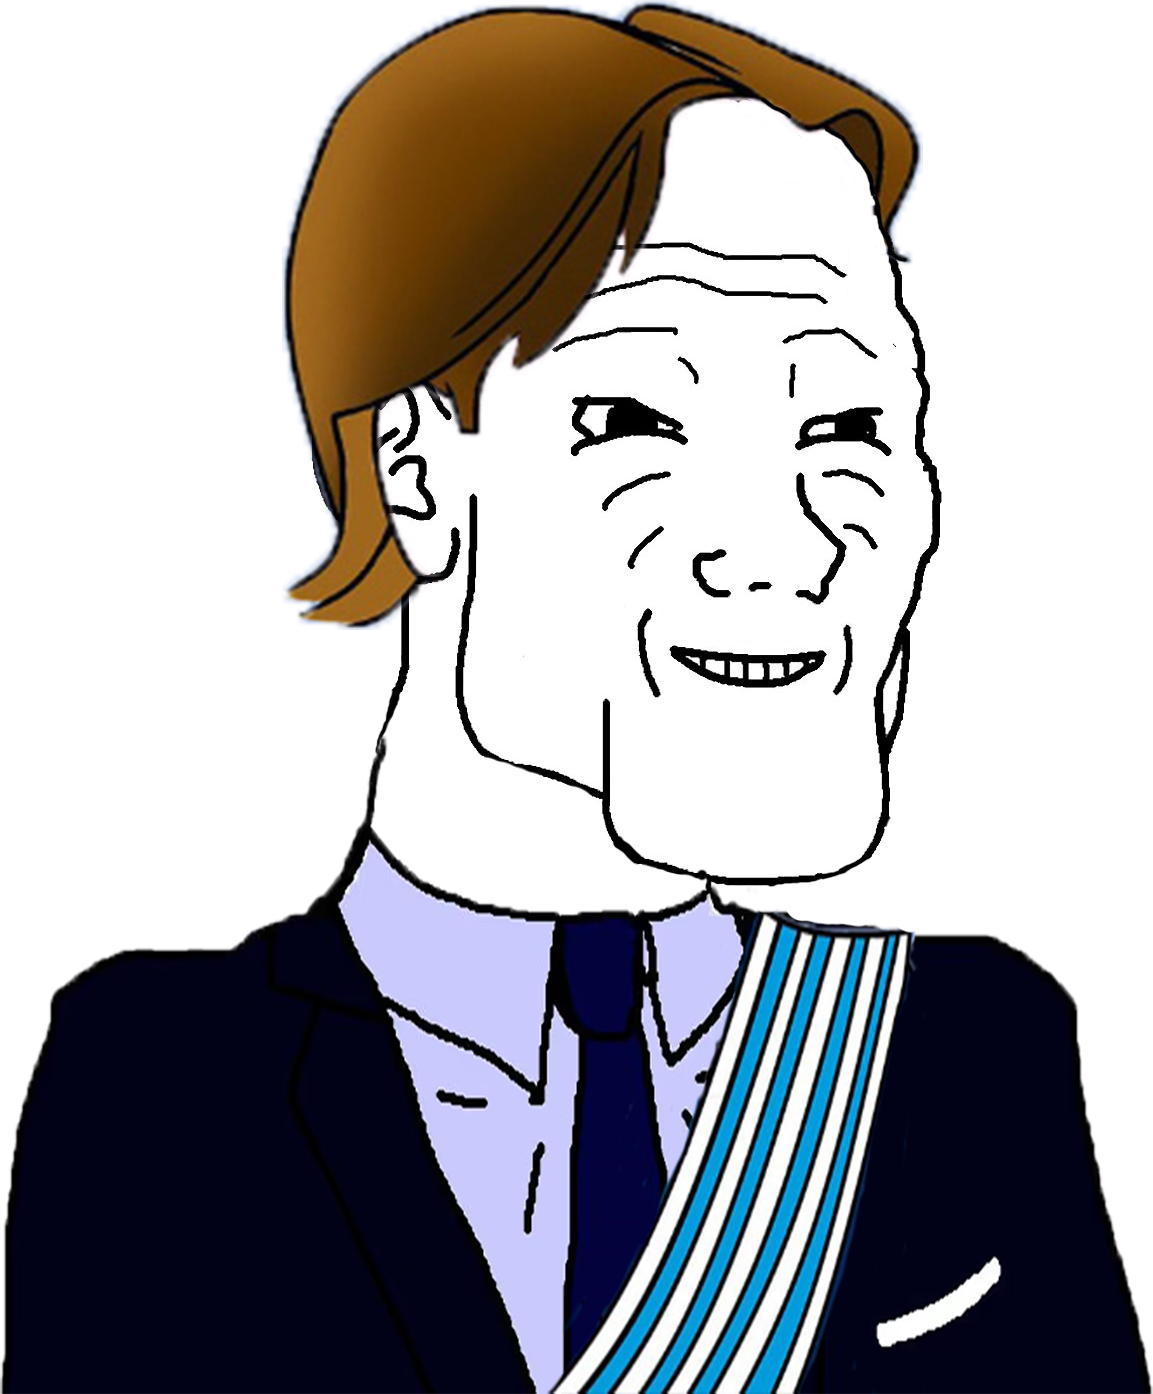
Label: 5_Grey_Chad